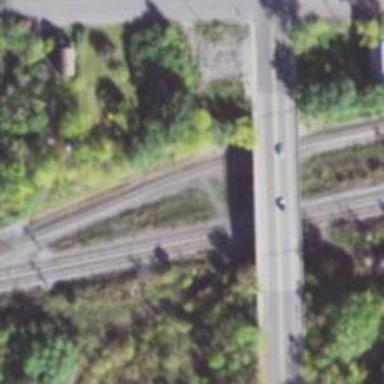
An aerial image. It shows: Abandoned railway.